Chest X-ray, AP view. Patient: 45 years old, sex M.
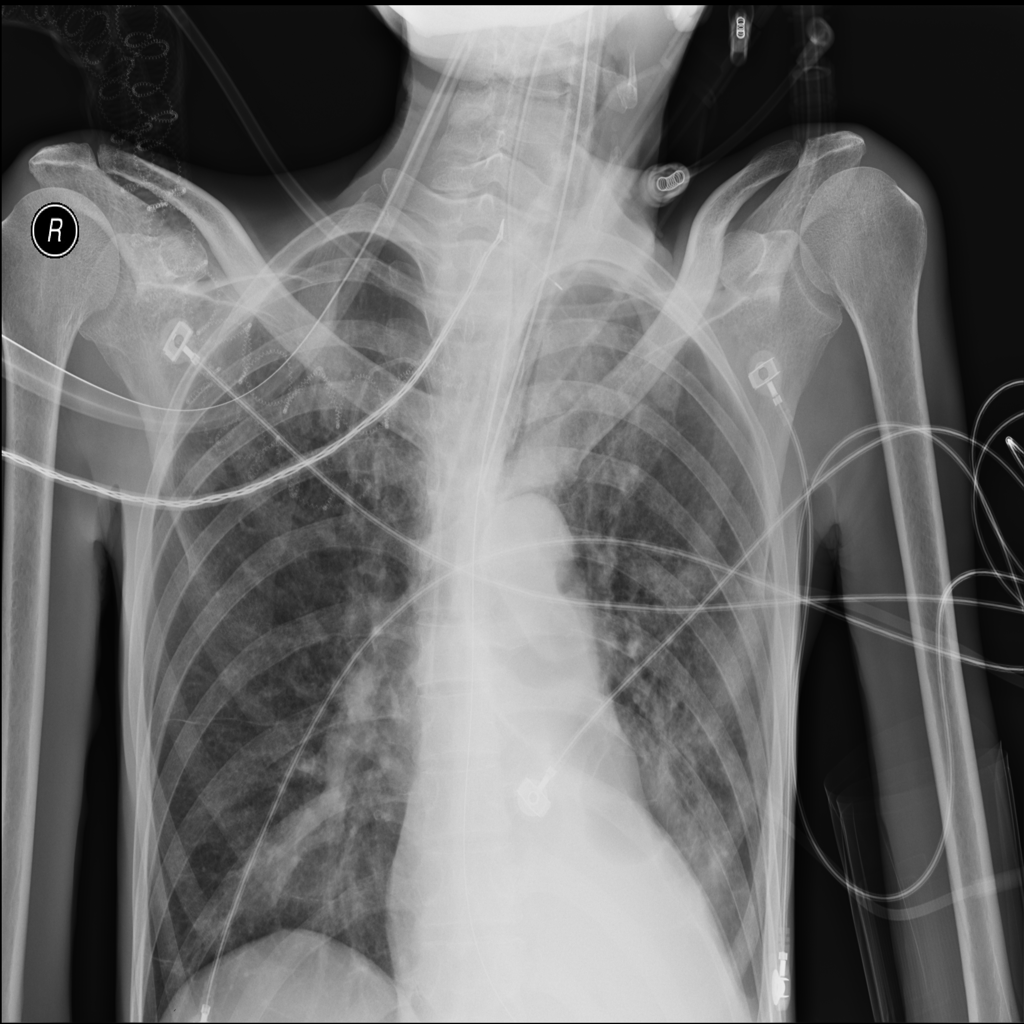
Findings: Atelectasis, Infiltration